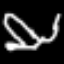
Label: frog